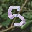
Label: 5